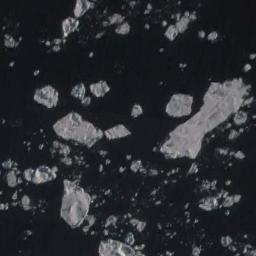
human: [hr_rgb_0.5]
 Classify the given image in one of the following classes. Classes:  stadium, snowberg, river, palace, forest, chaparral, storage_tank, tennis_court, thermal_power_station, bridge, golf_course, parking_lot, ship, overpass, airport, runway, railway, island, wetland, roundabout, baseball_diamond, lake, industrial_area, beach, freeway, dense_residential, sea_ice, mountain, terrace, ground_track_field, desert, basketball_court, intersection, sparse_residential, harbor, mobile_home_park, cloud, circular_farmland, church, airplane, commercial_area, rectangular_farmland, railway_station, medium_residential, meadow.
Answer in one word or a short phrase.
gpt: sea_ice